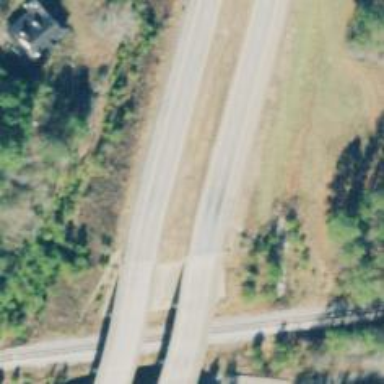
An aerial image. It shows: Trunk highway with bridge.